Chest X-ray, PA view. Patient: 77 years old, sex M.
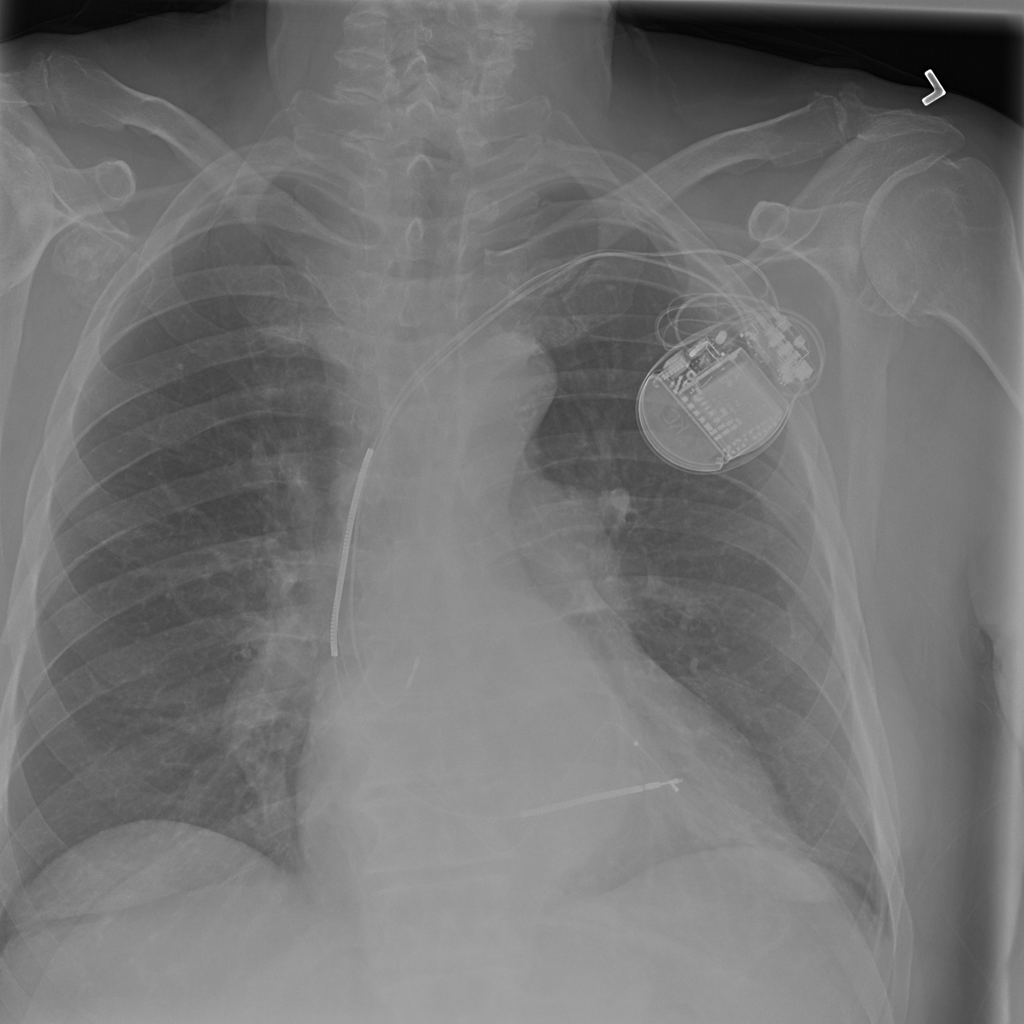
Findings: No Finding